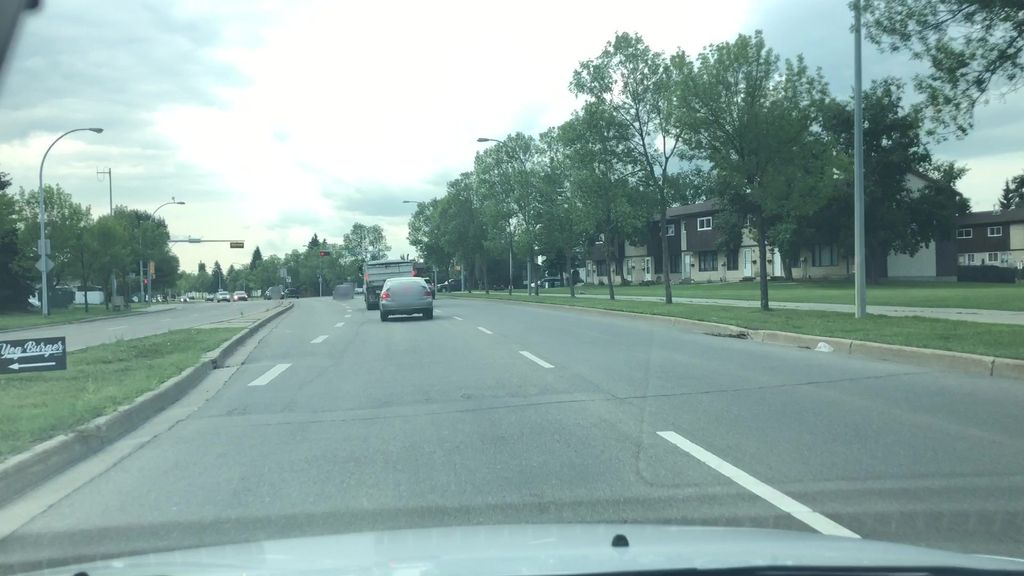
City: edmonton